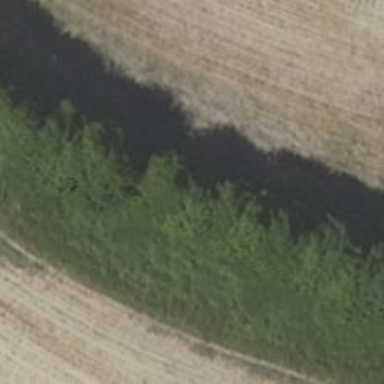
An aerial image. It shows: Row of deciduous broadleaved trees.